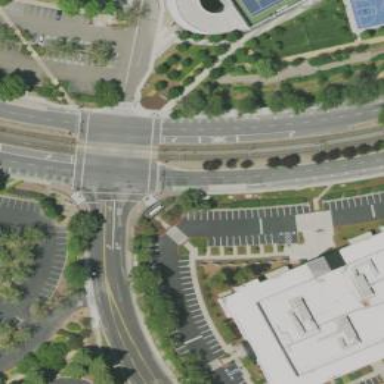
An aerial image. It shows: Solid stop line on the road.